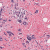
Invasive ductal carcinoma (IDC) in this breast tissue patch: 1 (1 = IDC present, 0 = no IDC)